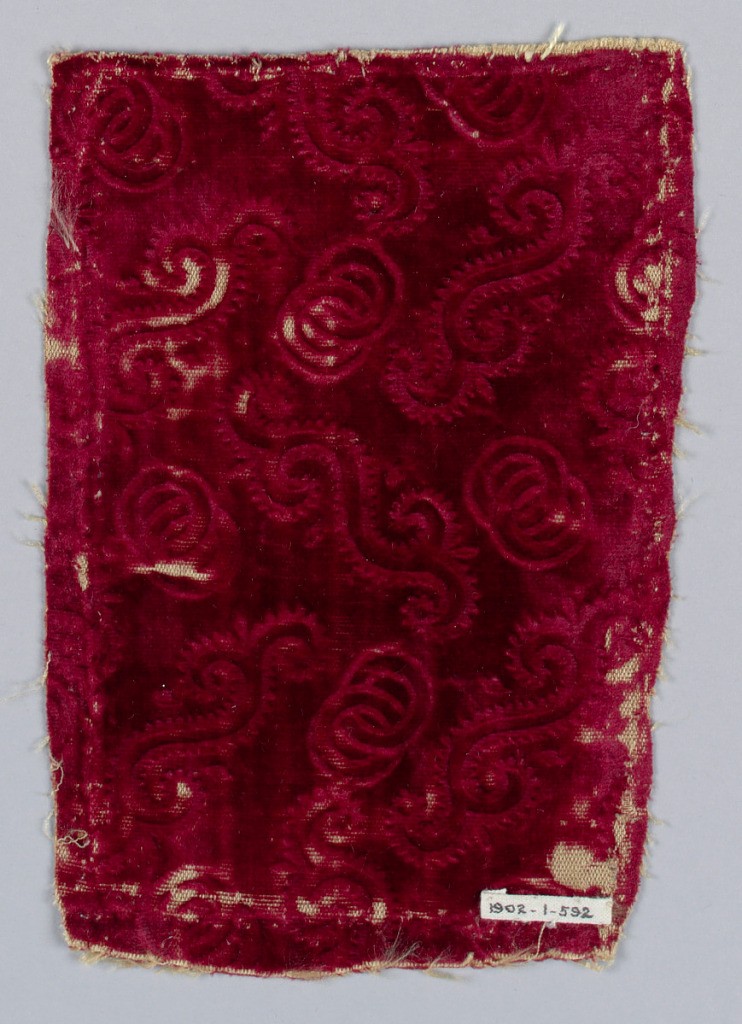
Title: Fragment
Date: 17th century
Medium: silk Technique: supplementary warp forming raised cut pile in plain weave foundation (velvet), the embossed
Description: Worn red velvet fragment with stamped (embossed) pattern of detached rings and scrolls,